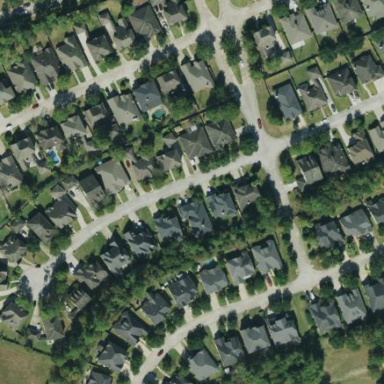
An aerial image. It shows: Residential neighbourhood.